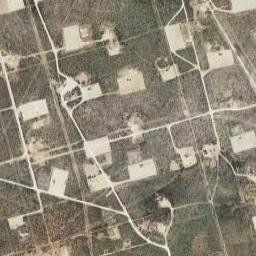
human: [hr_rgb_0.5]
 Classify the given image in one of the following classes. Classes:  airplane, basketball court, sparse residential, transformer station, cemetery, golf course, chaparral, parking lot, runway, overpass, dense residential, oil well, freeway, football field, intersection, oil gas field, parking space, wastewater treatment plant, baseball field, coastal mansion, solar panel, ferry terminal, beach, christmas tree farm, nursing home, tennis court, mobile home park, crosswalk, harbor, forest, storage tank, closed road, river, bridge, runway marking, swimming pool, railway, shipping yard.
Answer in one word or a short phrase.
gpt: oil gas field